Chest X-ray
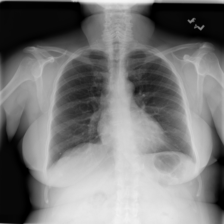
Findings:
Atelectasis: positive
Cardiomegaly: negative
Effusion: negative
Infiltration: negative
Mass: negative
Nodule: negative
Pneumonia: negative
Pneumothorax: negative
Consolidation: negative
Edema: negative
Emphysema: negative
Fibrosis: negative
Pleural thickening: negative
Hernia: negative